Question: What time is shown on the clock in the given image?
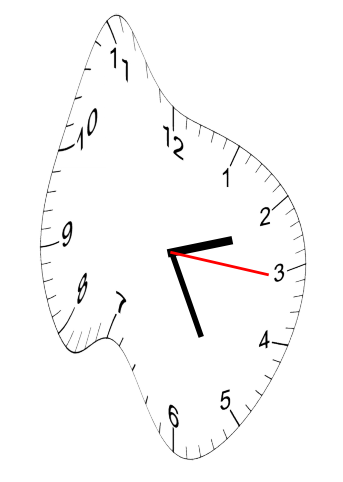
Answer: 02:25:16